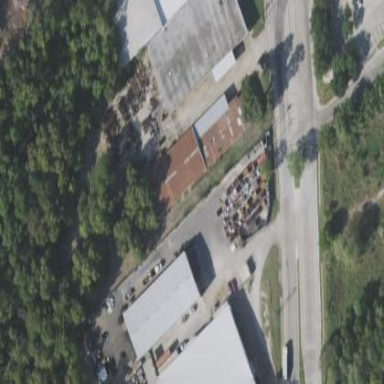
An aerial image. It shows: Warehouse.